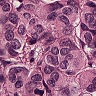
Metastatic tissue present: yes